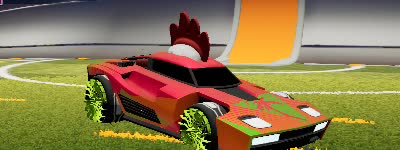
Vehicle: breakout